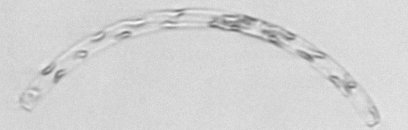
Label: Guinardia_striata